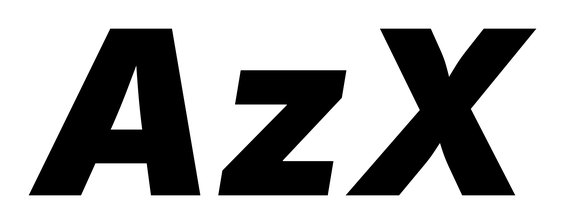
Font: Inter-Italic_Black_Italic